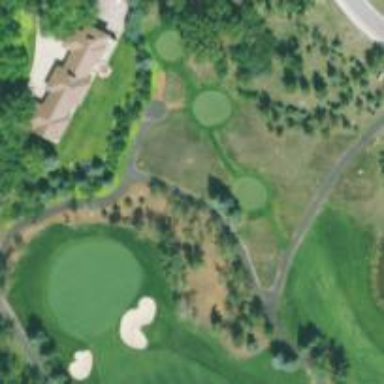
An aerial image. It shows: Track noted as Golf Cart Path.